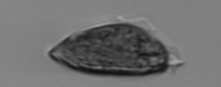
Label: Prorocentrum_micans